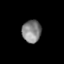
Tissue: lung
Cell type: Epithelial cells
Senescence score: 0.2196
Nuclear area (px): 424
Mean DAPI intensity: 130.651